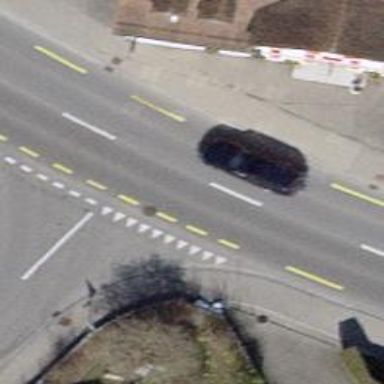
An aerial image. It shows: Primary highway with asphalt surface. It has sidewalks on both sides and soft cycle lane.